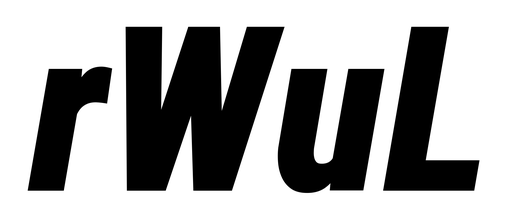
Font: Roboto-Italic_Condensed_Black_Italic